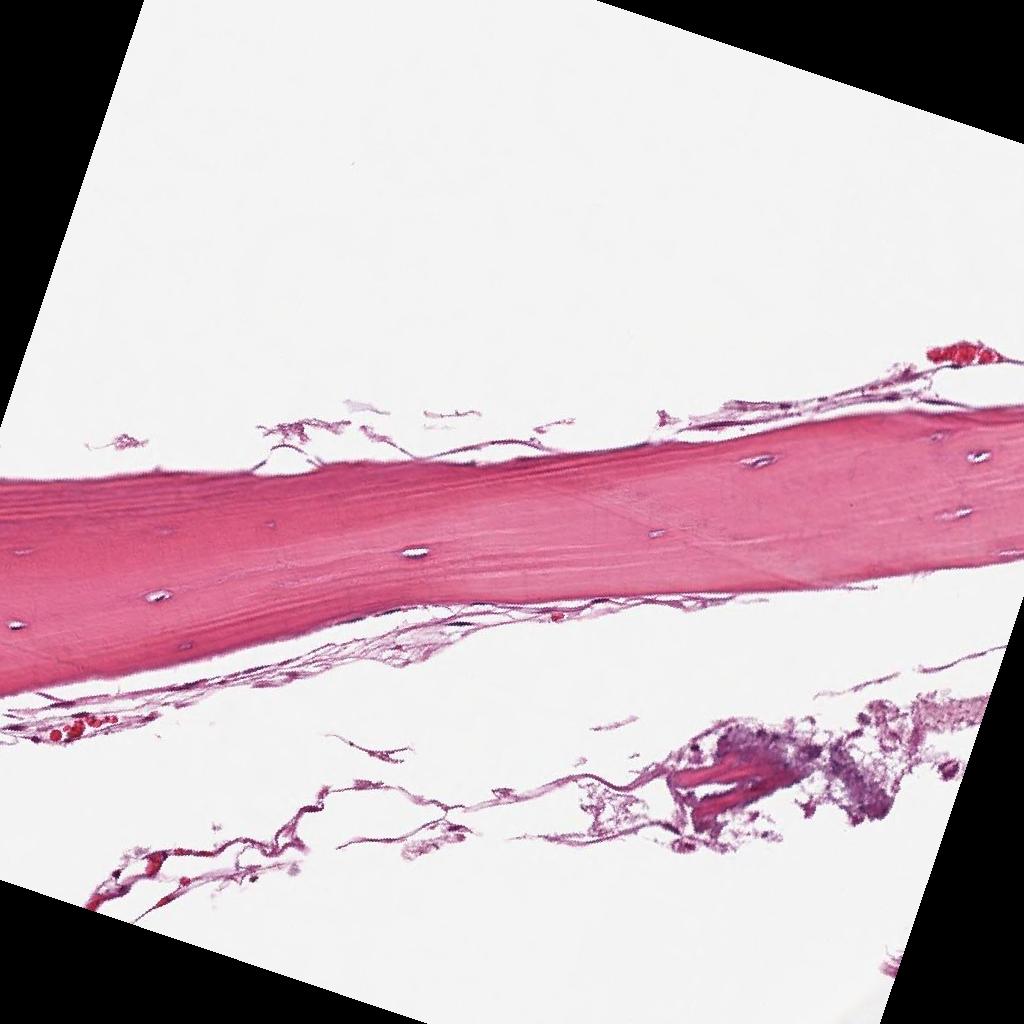
Label: Non-Tumor